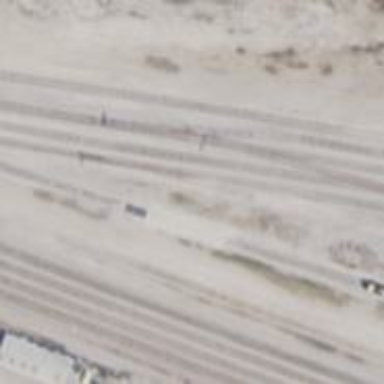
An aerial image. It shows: Railway yard used for servicing trains.